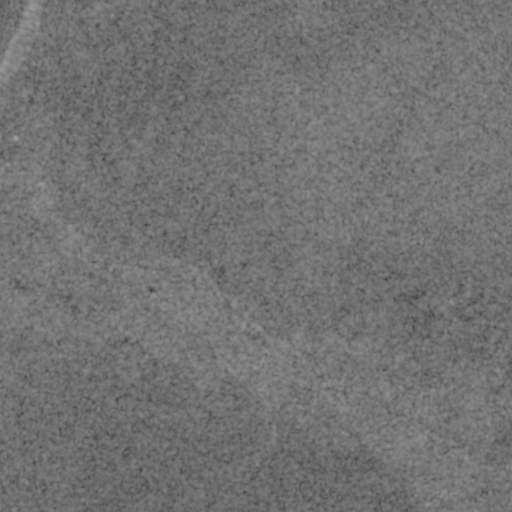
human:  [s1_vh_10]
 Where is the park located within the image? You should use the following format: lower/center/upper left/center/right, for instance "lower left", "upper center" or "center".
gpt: The park is located in the upper left of the image.
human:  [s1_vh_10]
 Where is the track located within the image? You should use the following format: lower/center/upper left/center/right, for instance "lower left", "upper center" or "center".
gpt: There is no track in the image.

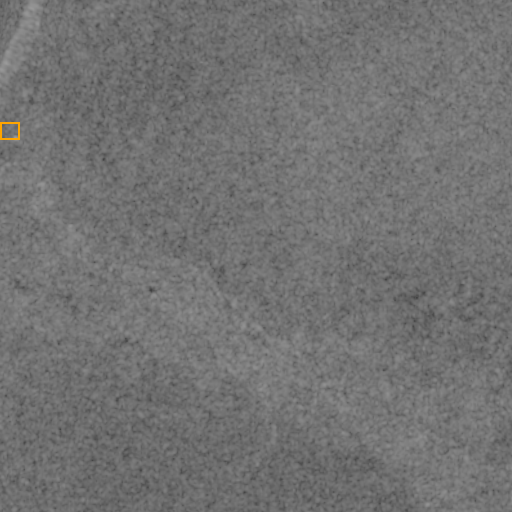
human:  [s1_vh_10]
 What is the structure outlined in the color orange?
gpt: The structure outlined in orange is a park.
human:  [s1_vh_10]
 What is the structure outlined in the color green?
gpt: There is no green outline.